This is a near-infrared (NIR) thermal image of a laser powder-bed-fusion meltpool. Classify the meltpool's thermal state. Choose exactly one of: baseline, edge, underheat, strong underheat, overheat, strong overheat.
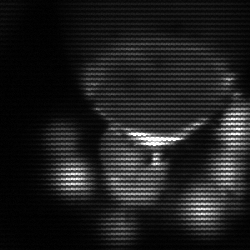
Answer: edge